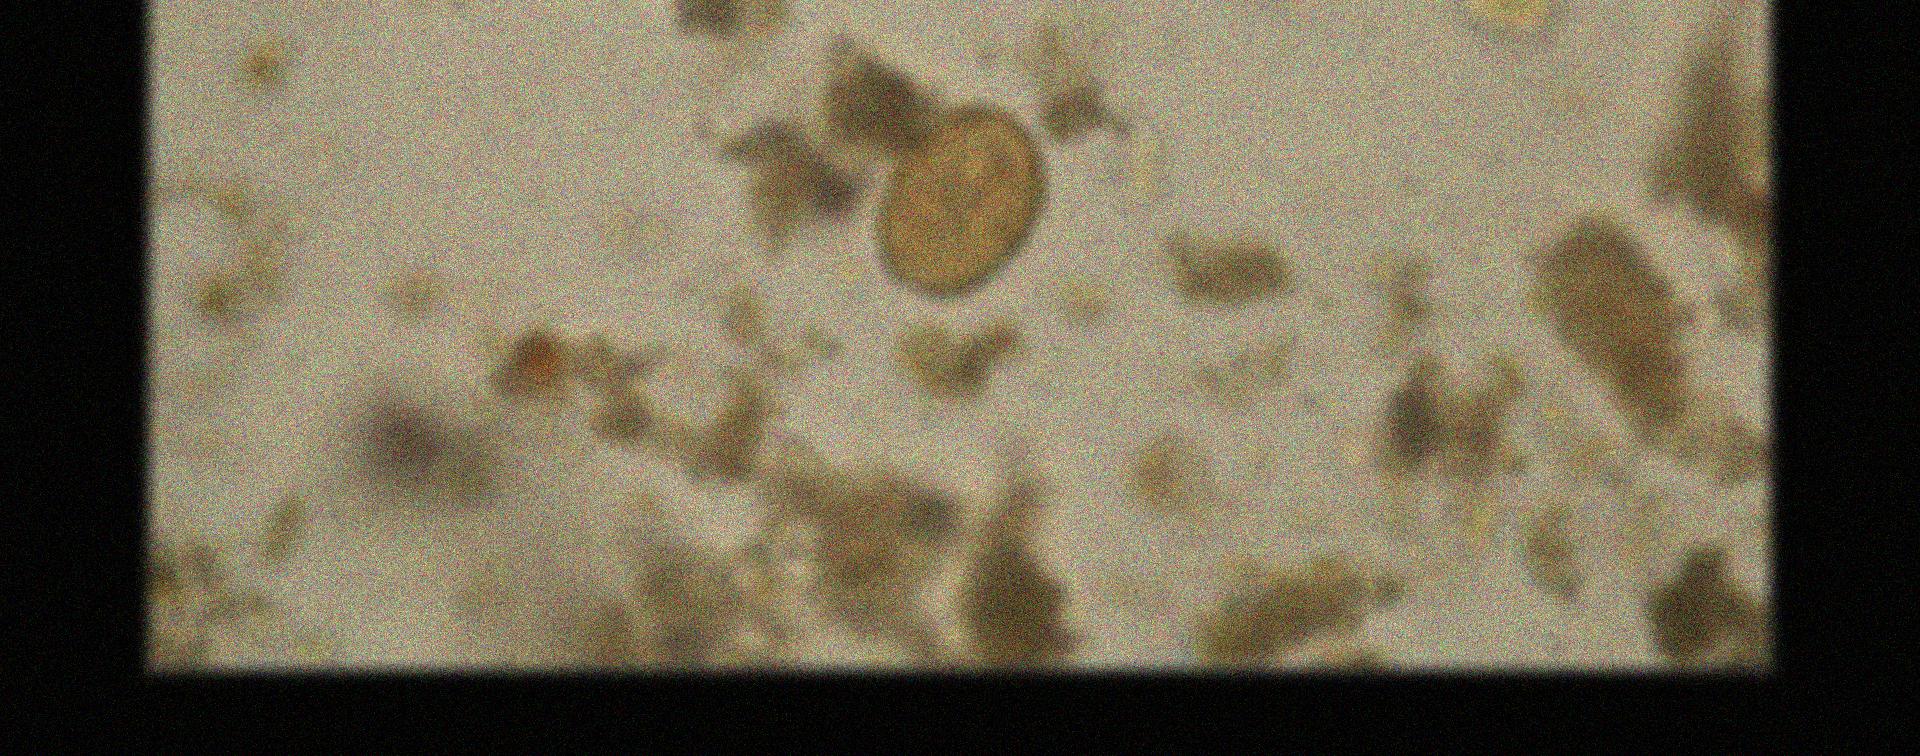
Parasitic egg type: Ascaris lumbricoides